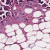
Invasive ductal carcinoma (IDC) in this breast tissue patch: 1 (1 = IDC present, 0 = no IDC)